Question: How to handle + and - on textview I tried this way but minus is not working.Whenever I get incremented quantity minus button didnt work on it
'''
public class HomeFragment extends Fragment {
Button btnShirtPlus,btnShirtMinus;
TextView text_quantity;
Integer incrementValue;
String counterDec;
@Nullable
@Override
public View onCreateView(LayoutInflater inflater, @Nullable ViewGroup container, @Nullable Bundle savedInstanceState) {
View rootView = inflater.inflate(R.layout.fragment_home,container,false);
return rootView;
}
@Override
public void onViewCreated(View view, @Nullable Bundle savedInstanceState) {
super.onViewCreated(view, savedInstanceState);
btnShirtMinus = (Button)view.findViewById(R.id.btnMinusShirt);
btnShirtPlus = (Button)view.findViewById(R.id.btnPlusShirt);
text_quantity = (TextView)view.findViewById(R.id.txtCounterShirt);
btnShirtMinus.setOnClickListener(new View.OnClickListener() {
@Override
public void onClick(View v) {
counterDec = text_quantity.getText().toString();
incrementValue = Integer.parseInt(counterDec);
//counter -- ;
text_quantity.setText(String.valueOf(incrementValue));
Toast.makeText(getContext(), "Minus hit", Toast.LENGTH_SHORT).show();
}
});
btnShirtPlus.setOnClickListener(new View.OnClickListener() {
int counter = 0;
@Override
public void onClick(View v) {
// counter ++;
text_quantity.setText(String.valueOf(counter++));
Toast.makeText(getContext(), "Plus hit" + counter, Toast.LENGTH_SHORT).show();
}
});
}
}
'''
The Following image show what happen after plus is clicked

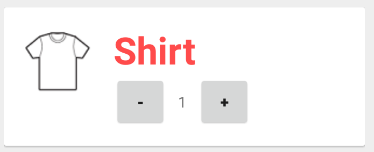
Answer: You can do it like this:
'''
btnShirtPlus.setOnClickListener(new OnClickListener() {
@Override
public void onClick(View arg0) {
int value = Integer.parseInt(text_quantity.getText()
.toString().trim());
value++;
if (value >= 1) {
btnShirtMinus.setEnabled(true);
}
text_quantity.setText(String.valueOf(value));
}
});
'''
'''
btnShirtMinus.setOnClickListener(new OnClickListener() {
@Override
public void onClick(View arg0) {
int value = Integer.parseInt(text_quantity.getText()
.toString().trim());
--value;
if (value == 0) {
btnShirtMinus.setEnabled(false);
}
text_quantity.setText(String.valueOf(value));
}
});
'''